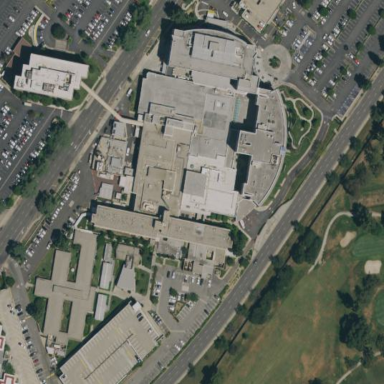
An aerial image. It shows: Hospital providing healthcare services.